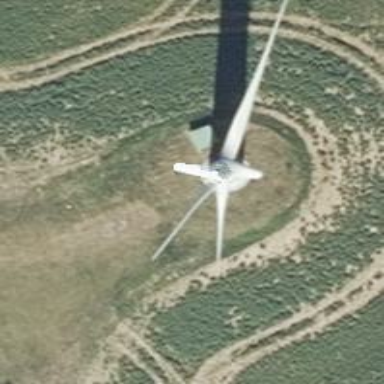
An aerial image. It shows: Wind generator powered by horizontal-axis wind turbine.